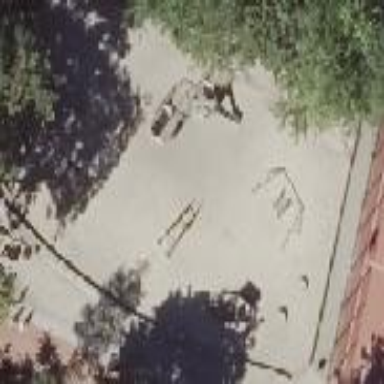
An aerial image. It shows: Playground with sandpit.